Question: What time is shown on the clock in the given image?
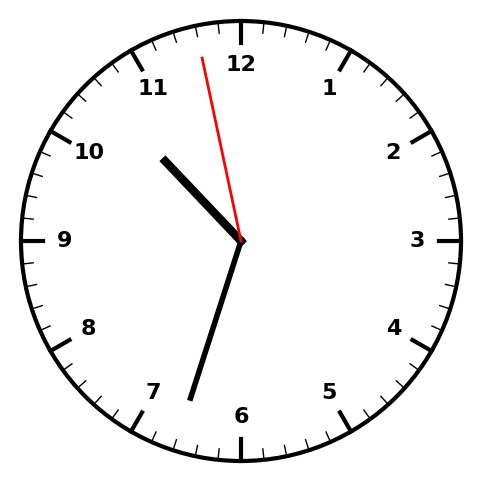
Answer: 10:32:58